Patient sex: F
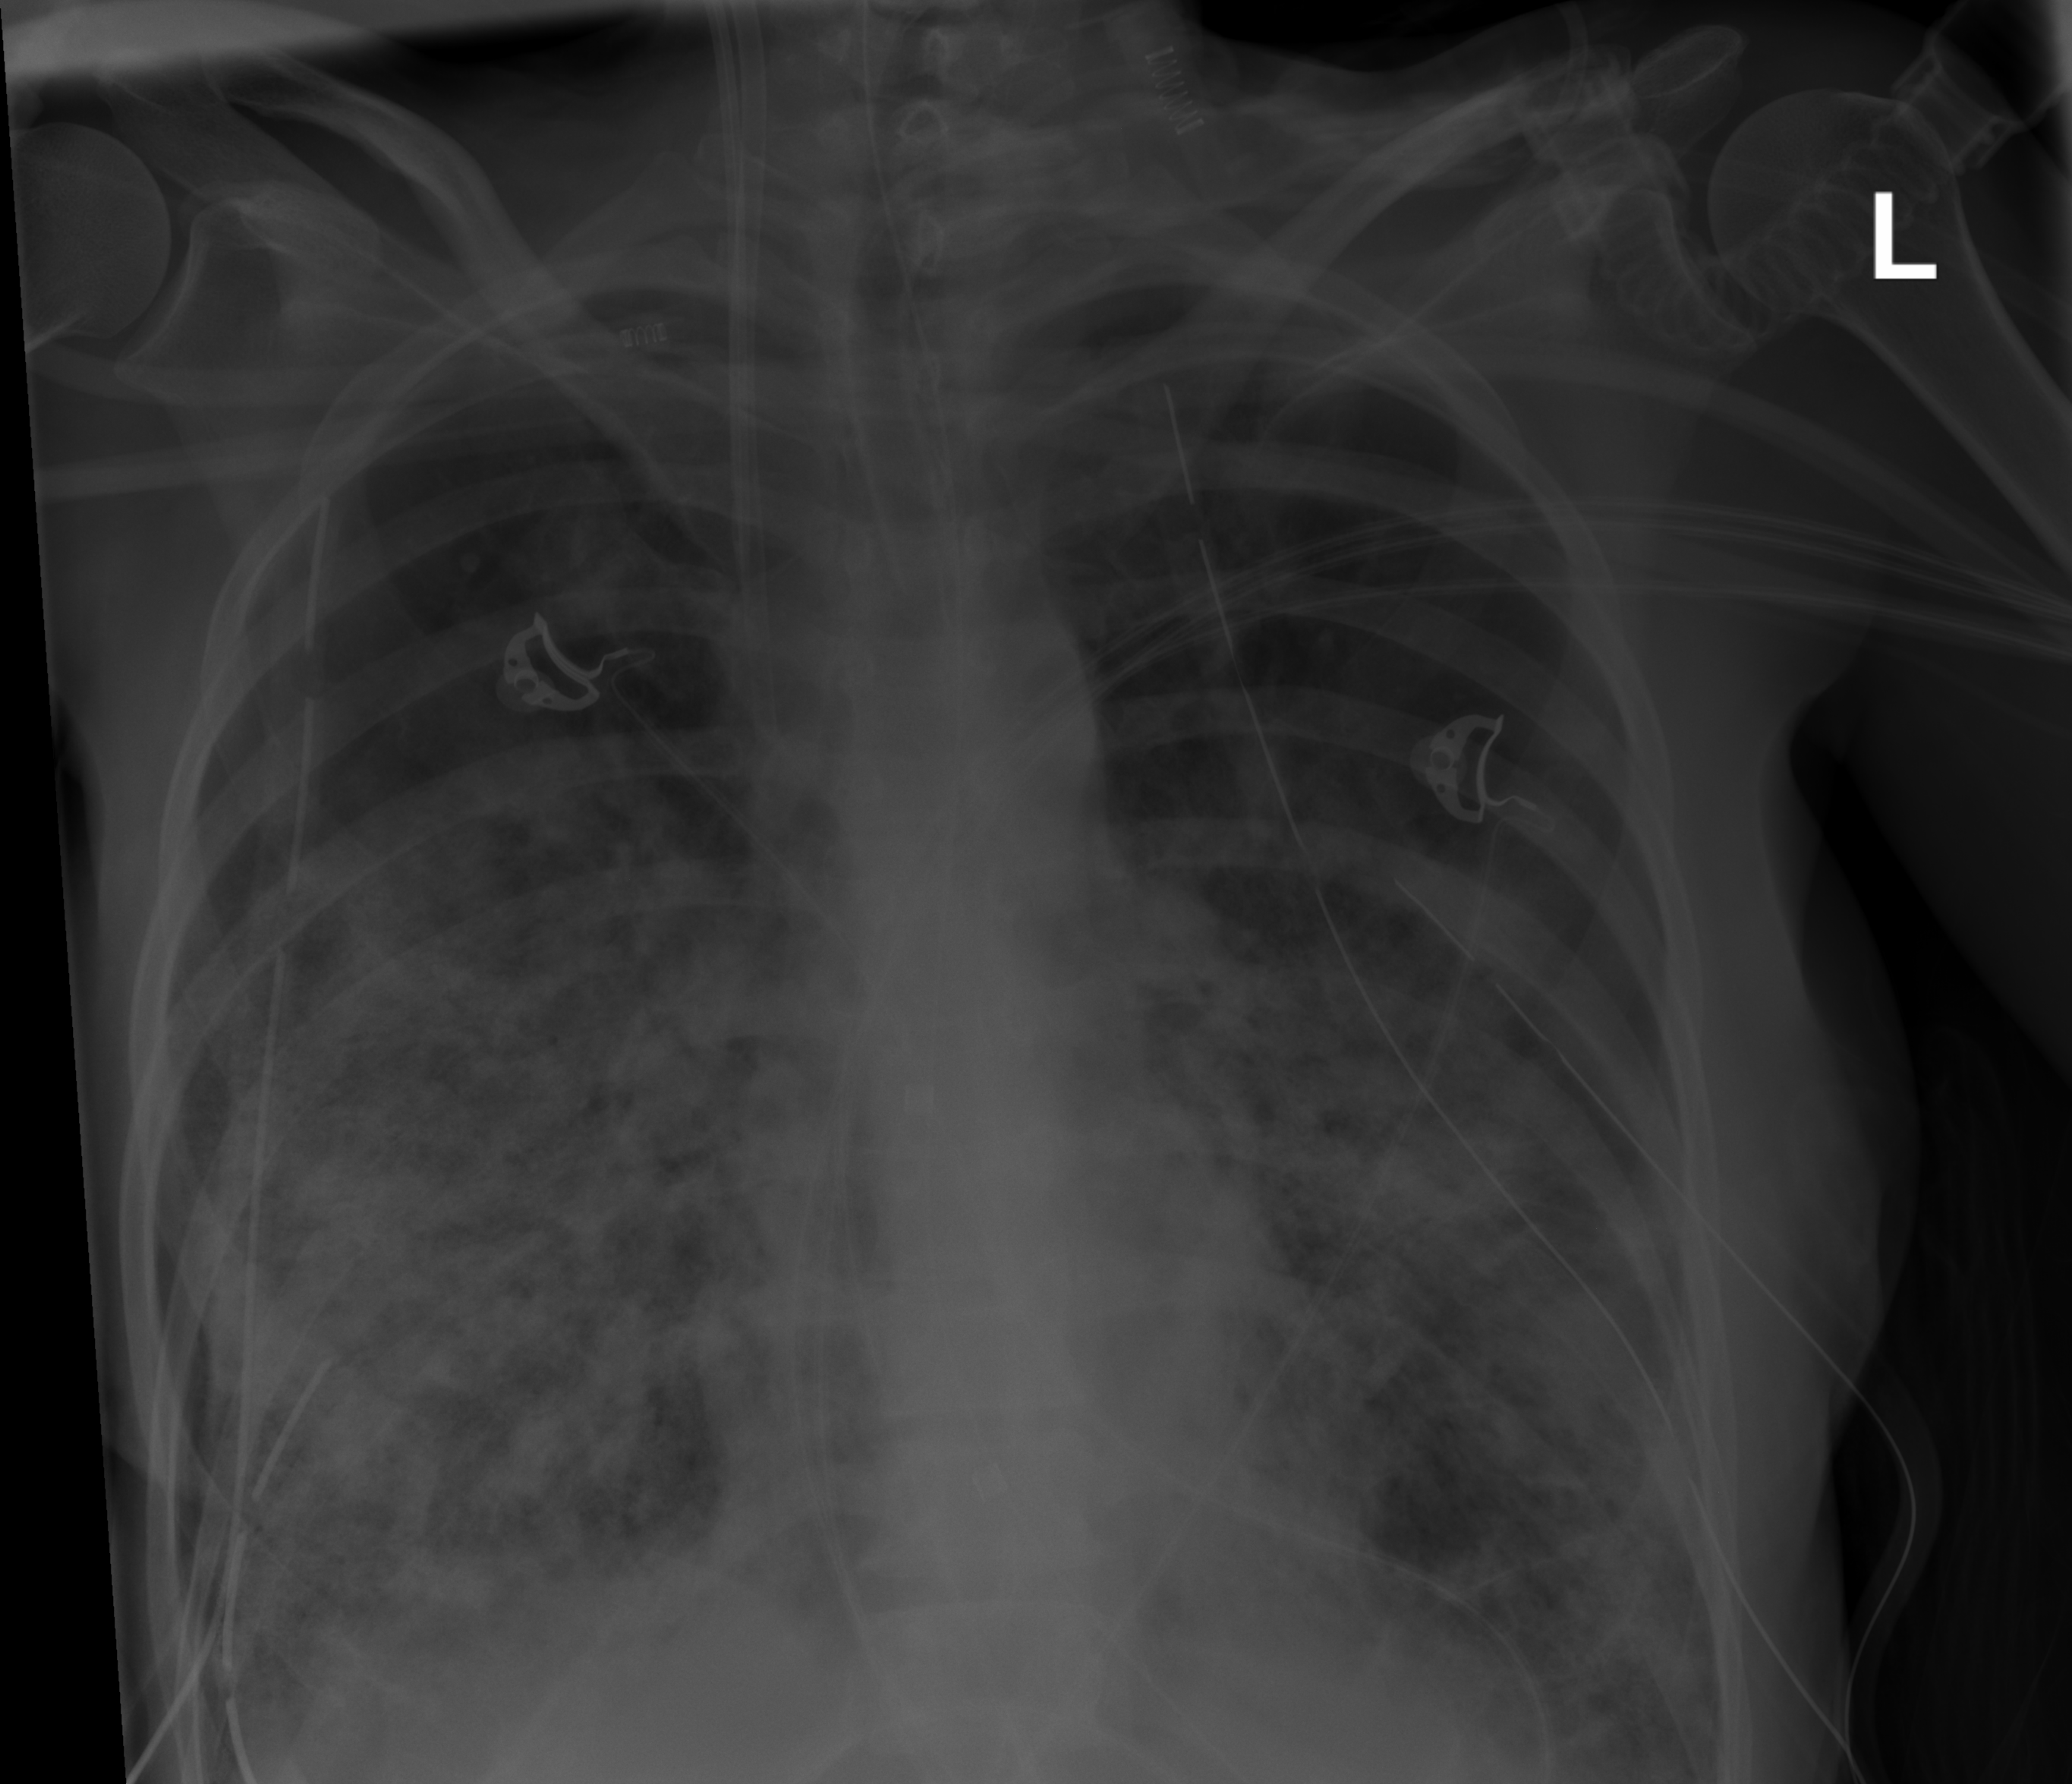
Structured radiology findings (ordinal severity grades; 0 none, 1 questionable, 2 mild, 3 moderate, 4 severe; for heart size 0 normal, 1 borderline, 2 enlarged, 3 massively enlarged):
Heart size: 0
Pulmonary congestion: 0
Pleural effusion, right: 0
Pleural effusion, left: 0
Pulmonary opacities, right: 3
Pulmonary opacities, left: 3
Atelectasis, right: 3
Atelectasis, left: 3